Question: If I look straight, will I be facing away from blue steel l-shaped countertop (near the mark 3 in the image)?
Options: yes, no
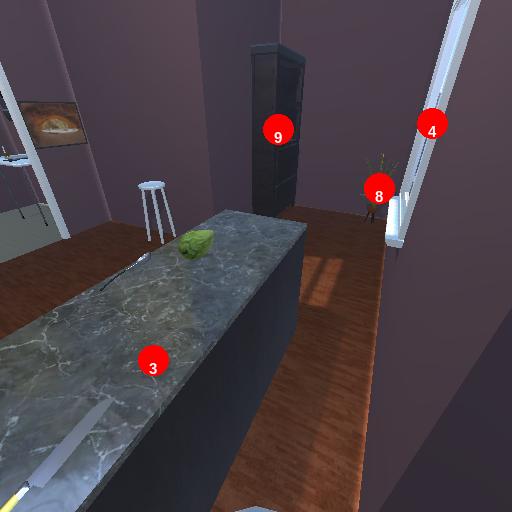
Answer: yes